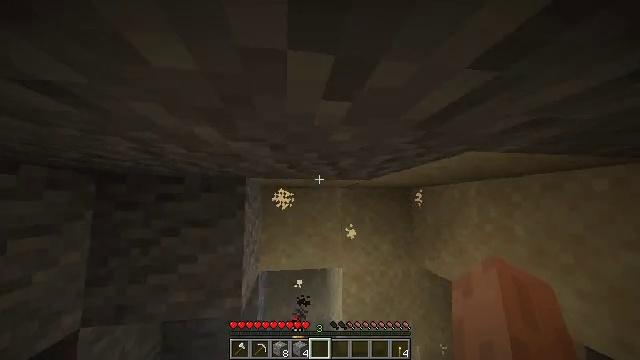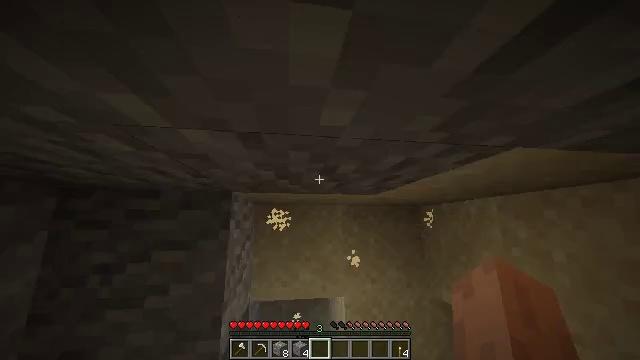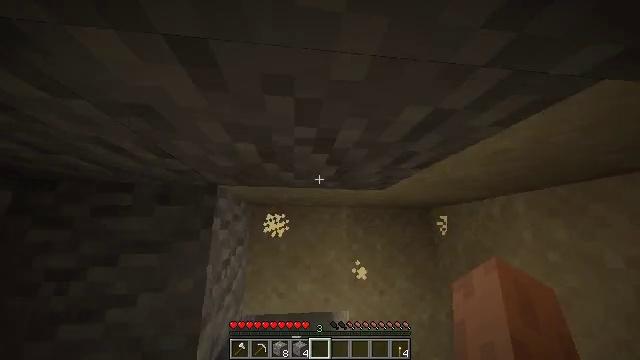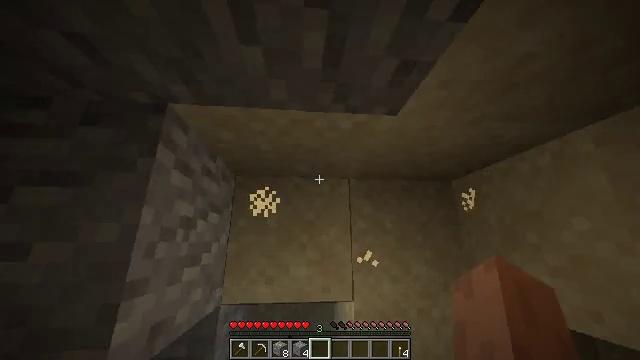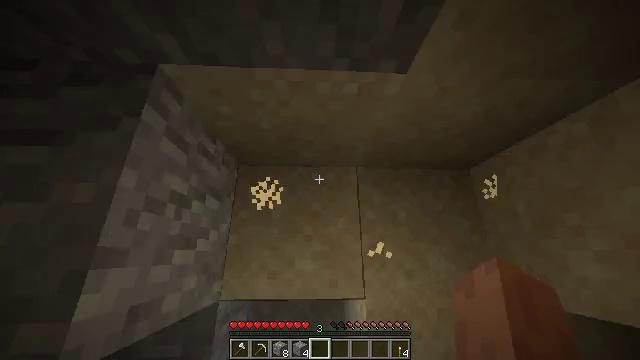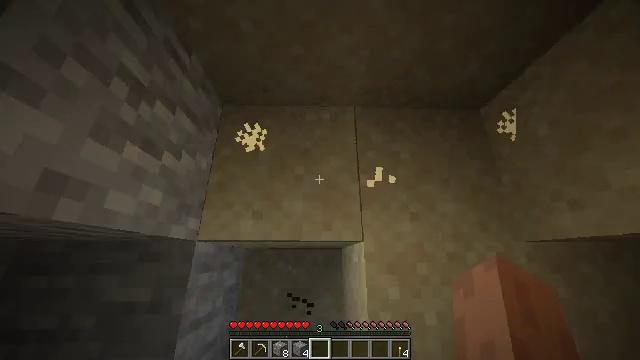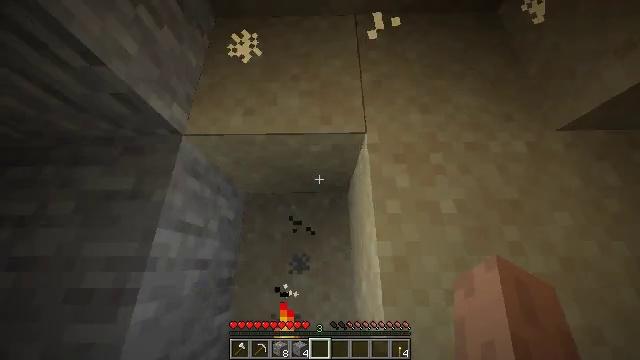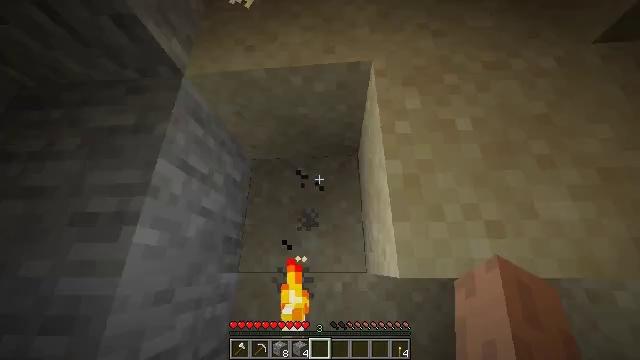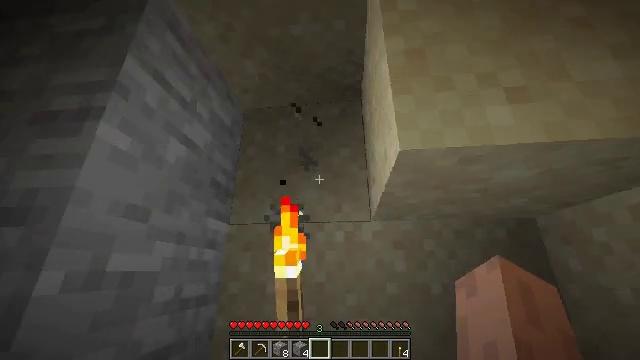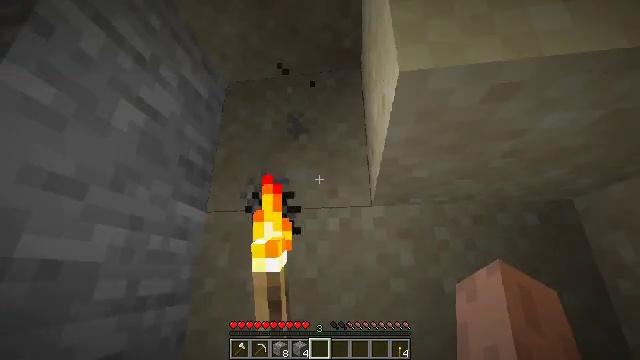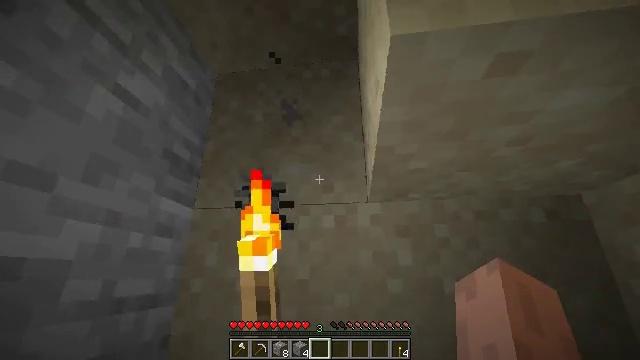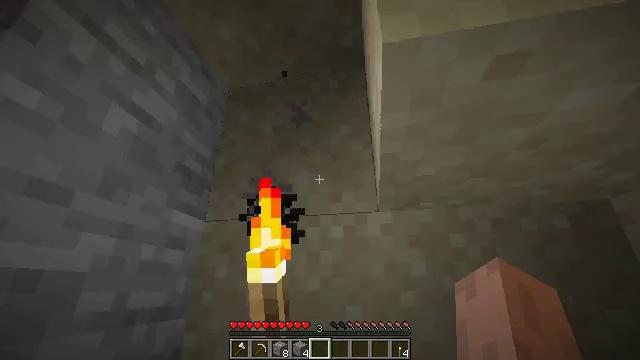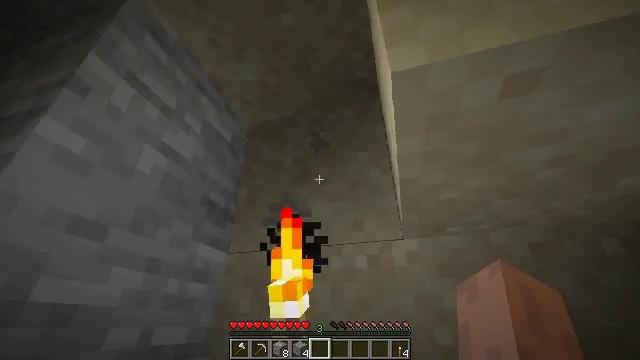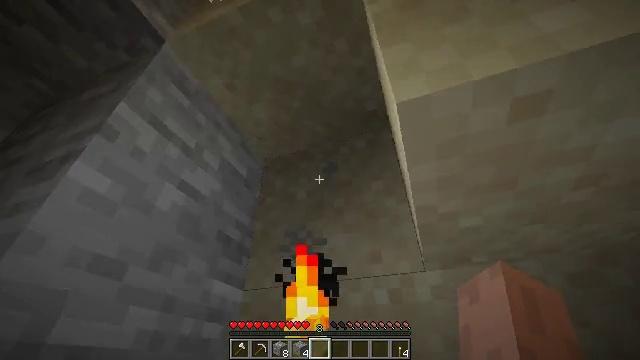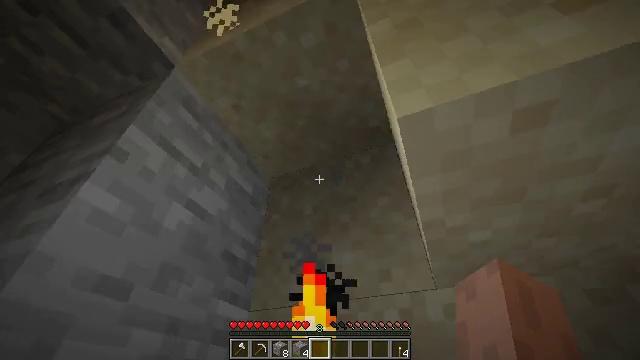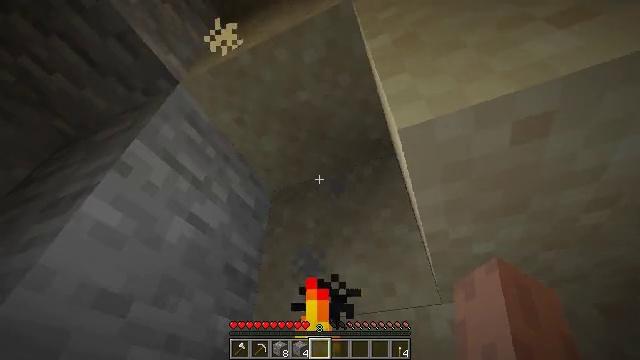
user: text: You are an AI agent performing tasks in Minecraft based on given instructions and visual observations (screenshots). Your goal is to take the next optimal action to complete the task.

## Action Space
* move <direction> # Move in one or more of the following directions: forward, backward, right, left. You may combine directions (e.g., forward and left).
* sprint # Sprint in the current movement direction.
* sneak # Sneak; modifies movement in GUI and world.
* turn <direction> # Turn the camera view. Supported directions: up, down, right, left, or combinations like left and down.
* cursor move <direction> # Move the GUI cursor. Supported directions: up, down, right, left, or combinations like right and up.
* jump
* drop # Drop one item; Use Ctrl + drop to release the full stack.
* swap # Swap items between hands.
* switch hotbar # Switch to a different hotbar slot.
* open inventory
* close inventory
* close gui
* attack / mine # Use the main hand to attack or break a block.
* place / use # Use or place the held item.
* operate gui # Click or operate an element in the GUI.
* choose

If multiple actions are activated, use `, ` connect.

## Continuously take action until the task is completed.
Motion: motion action
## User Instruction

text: Break the sand block.
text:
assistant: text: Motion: move forward, sprint, turn up
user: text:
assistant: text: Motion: move forward, turn left and up
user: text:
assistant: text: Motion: move forward, turn left and up
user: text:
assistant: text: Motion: move forward, turn left and up
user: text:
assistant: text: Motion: move forward
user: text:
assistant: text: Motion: turn left and up
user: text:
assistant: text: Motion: turn left
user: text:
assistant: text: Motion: turn left
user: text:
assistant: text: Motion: turn left
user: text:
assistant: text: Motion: no_op
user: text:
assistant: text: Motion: turn left and up
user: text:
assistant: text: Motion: turn left and up
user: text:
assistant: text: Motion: turn left and up
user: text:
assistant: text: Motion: turn left and up
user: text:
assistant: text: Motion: turn up
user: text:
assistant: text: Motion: turn left and up
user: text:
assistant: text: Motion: turn left and up
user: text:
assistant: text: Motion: turn up
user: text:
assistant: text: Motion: no_op
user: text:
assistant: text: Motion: no_op
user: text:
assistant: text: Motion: move back, attack / mine
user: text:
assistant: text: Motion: move back, attack / mine
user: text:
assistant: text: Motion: move back, attack / mine
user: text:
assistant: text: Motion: turn right and down, attack / mine
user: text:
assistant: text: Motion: turn down, attack / mine
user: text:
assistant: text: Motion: turn down, attack / mine
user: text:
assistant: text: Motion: turn down, attack / mine
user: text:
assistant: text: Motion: attack / mine
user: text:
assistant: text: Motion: attack / mine
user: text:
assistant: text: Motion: attack / mine